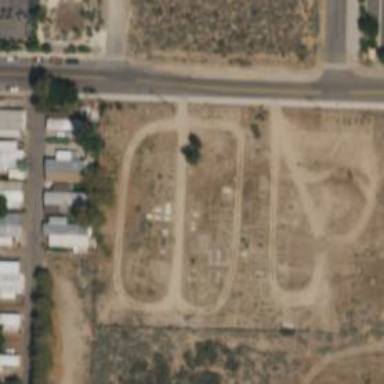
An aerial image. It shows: Cemetery.